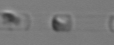
Label: Skeletonema